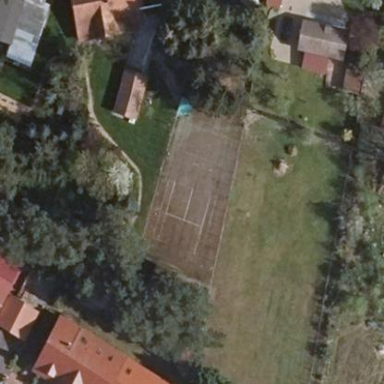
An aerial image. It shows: Tennis court in leisure pitch.